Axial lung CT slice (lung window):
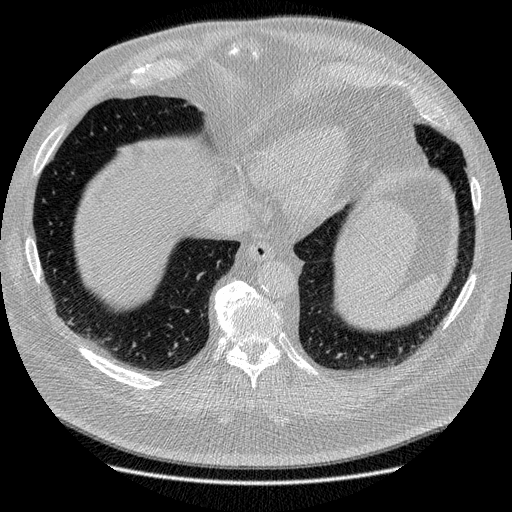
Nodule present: no